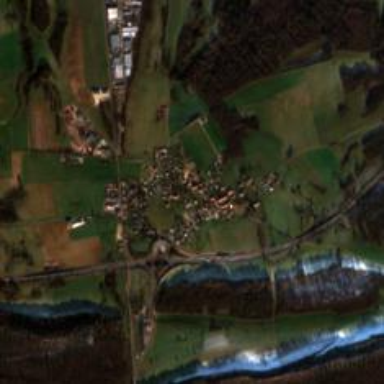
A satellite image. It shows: Village area.